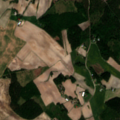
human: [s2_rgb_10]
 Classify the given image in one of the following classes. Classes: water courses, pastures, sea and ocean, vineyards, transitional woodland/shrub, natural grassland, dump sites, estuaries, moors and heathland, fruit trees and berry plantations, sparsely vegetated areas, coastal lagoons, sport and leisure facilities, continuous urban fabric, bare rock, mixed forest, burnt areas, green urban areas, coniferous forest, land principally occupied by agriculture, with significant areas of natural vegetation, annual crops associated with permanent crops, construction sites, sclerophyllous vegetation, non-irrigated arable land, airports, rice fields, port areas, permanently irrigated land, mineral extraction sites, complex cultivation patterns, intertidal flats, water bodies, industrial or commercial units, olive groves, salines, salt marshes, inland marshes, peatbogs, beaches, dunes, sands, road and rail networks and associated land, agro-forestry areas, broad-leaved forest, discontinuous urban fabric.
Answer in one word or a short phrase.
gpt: non-irrigated arable land, land principally occupied by agriculture, with significant areas of natural vegetation, coniferous forest